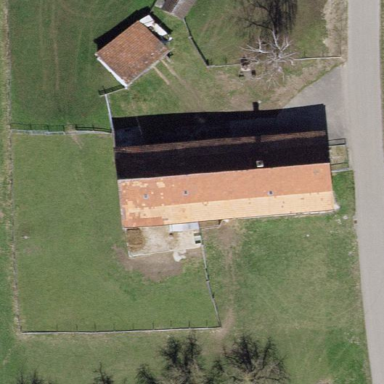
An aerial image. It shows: Farmyard area.